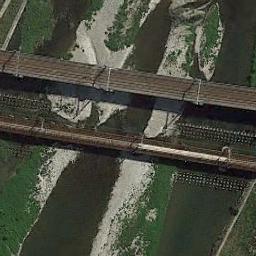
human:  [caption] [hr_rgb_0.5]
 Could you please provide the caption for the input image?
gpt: Farms are on both sides of the river .

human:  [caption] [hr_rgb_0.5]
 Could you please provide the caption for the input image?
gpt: Two parallel bridges connect the land on both sides of the turquoise river  There are several sandbanks in the middle of the river .

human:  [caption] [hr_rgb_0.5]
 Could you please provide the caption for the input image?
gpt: Two bridges built on a dark green river and the flood bed of the river .

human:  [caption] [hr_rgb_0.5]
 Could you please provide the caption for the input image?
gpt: There are two bridges over the water and land .

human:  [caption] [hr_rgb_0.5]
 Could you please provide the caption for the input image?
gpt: Many green plants are around the bridges .